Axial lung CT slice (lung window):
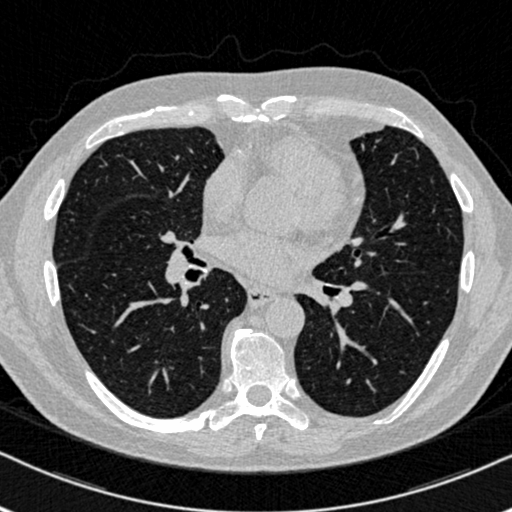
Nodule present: no